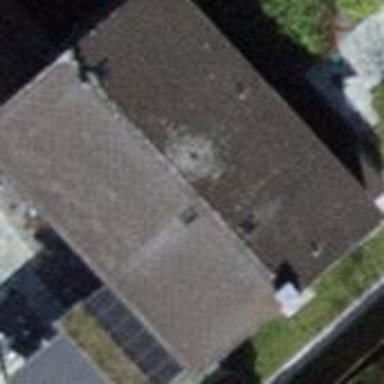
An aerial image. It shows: House with pitched roof.